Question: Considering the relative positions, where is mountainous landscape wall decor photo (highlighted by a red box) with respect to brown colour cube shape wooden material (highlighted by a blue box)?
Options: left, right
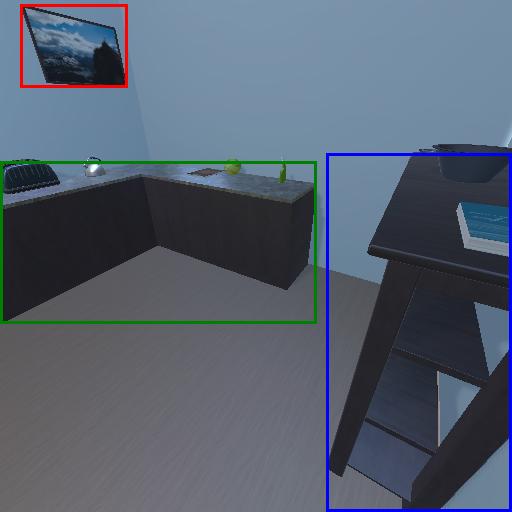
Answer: left